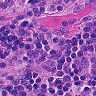
Metastatic tissue present: no